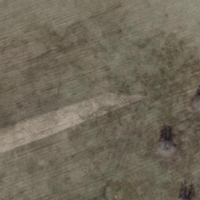
EUNIS habitat code: 16
Species observed at this site:
Ruspolia nitidula